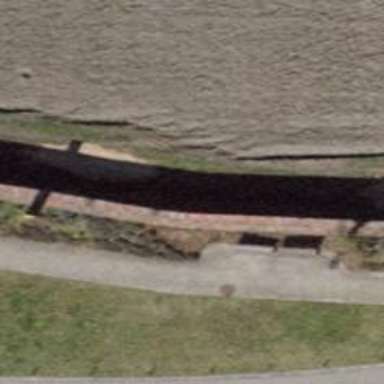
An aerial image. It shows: Wall barrier.